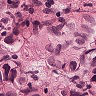
Metastatic tissue present: yes